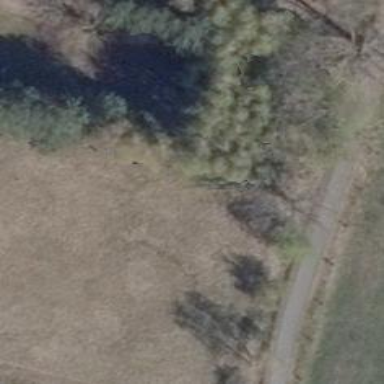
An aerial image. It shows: Row of trees in natural setting.